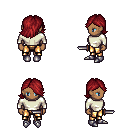
a pixel art fantasy rpg character, female body template, human, dark skin, white long-sleeve shirt, gold greaves, brunette swoop hairstyle, metal boots, dagger, four views (front, back, left, right), 2x2 character sprite sheet, small pixel art, hard edges, no anti-aliasing